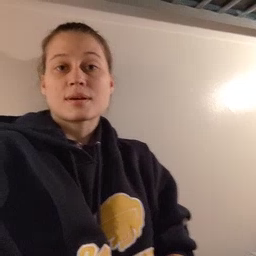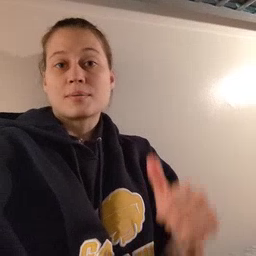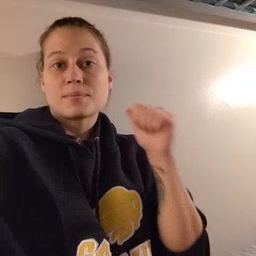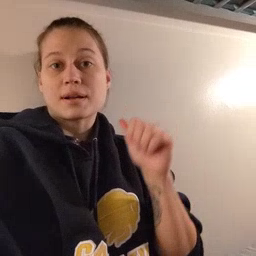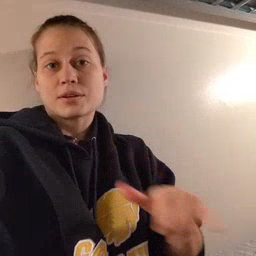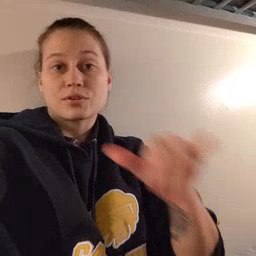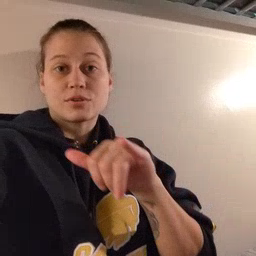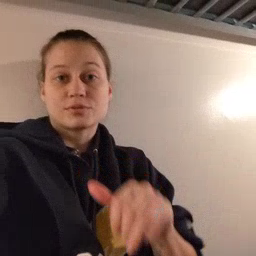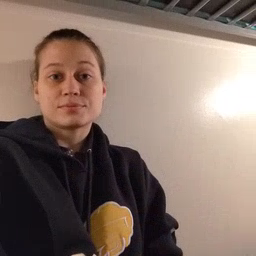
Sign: backyard